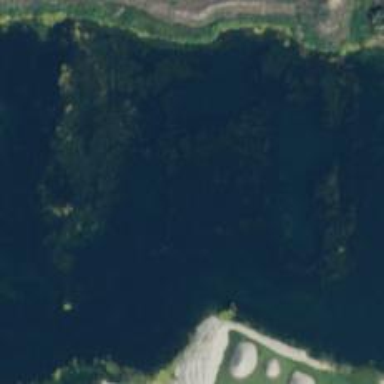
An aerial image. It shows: Beautiful lake surrounded by nature.